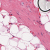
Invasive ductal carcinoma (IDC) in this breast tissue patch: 0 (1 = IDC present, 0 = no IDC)